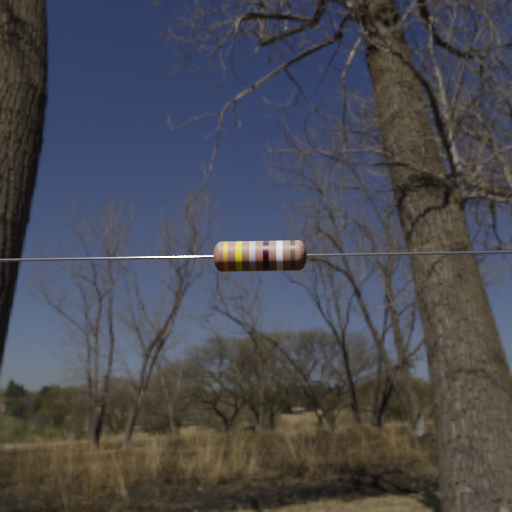
Resistor colour bands (in order): gold, yellow, silver, black, white, brown